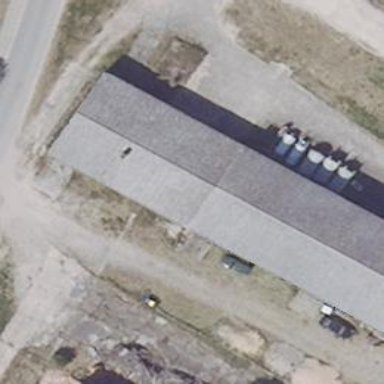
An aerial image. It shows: Building with gabled grey roof. The roof orientation is along the building.